Question: I've been banging my head for some time on a larger project with a memory leak. I've managed to create a very basic CLI app that duplicates the issue.
Why is CG Image not being released?

The real app would actually create a bunch of thumbs of various sizes. This just demo just uses the same size over and over again.
This is compiled without ARC.
'''
#import <Foundation/Foundation.h>
#import <Cocoa/Cocoa.h>
int main(int argc, const char * argv[])
{
@autoreleasepool {
NSString * image = @"/Users/sean/Pictures/wallpaper/7gjMT.jpg";
NSData * imageData = [NSData dataWithContentsOfFile:image];
CFDataRef imgData = (CFDataRef)imageData;
CGImageRef imgRef;
CGDataProviderRef imgDataProvider = NULL;
imgDataProvider = CGDataProviderCreateWithCFData(imgData);
imgRef = CGImageCreateWithJPEGDataProvider(imgDataProvider, NULL, true, kCGRenderingIntentDefault);
CGDataProviderRelease(imgDataProvider);
for (int i = 0; i < 50; i++) {
// create context, keeping original image properties
CGColorSpaceRef colorspace = CGImageGetColorSpace(imgRef);
CGContextRef context = CGBitmapContextCreate(NULL, 2560, 1440,
CGImageGetBitsPerComponent(imgRef),
CGImageGetBytesPerRow(imgRef),
colorspace,
kCGImageAlphaPremultipliedFirst);
CGColorSpaceRelease(colorspace);
// draw image to context (resizing it)
CGContextDrawImage(context, CGRectMake(0, 0, 2560, 1440), imgRef);
// extract resulting image from context
CGImageRef newImgRef = CGBitmapContextCreateImage(context);
CGImageRelease(imgRef);
imgRef = newImgRef;
}
}
return 0;
}
'''
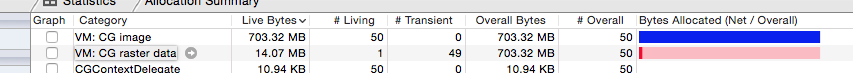
Answer: 1. context is never released. Add CGContextRelease(context); to your for loop
2. you probably want to add content inside for loop into @autoreleaspool{}
'''
for (int i = 0; i < 50; i++) {
@autoreleaspool {
CGColorSpaceRef colorspace = CGImageGetColorSpace(imgRef);
CGContextRef context = CGBitmapContextCreate(NULL, 2560, 1440,
CGImageGetBitsPerComponent(imgRef),
CGImageGetBytesPerRow(imgRef),
colorspace,
kCGImageAlphaPremultipliedFirst);
CGColorSpaceRelease(colorspace);
// draw image to context (resizing it)
CGContextDrawImage(context, CGRectMake(0, 0, 2560, 1440), imgRef);
// extract resulting image from context
CGImageRef newImgRef = CGBitmapContextCreateImage(context);
CGImageRelease(imgRef);
CGContextRelease(context);
imgRef = newImgRef;
}
}
'''